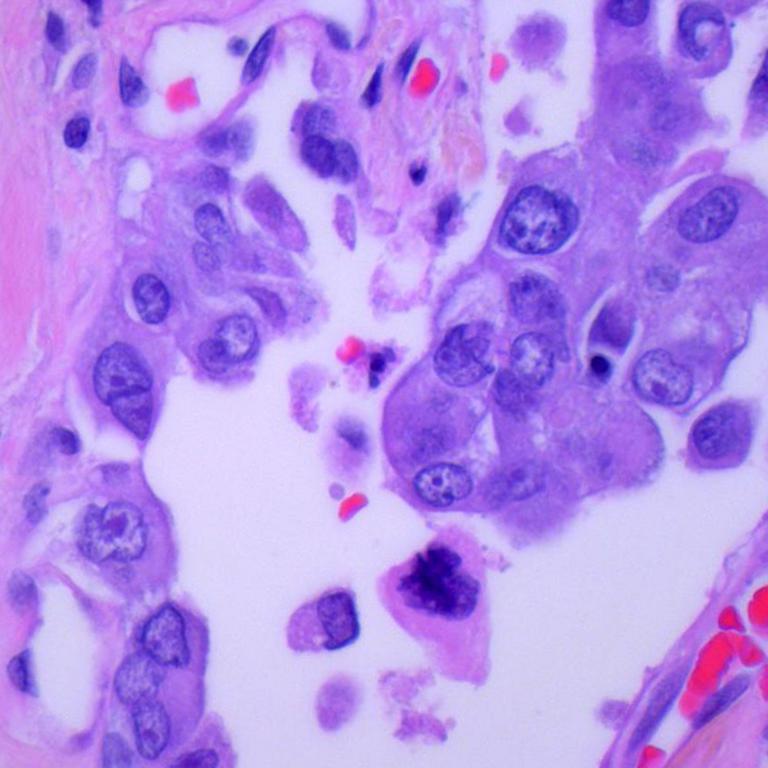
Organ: lung
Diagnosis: adenocarcinomas